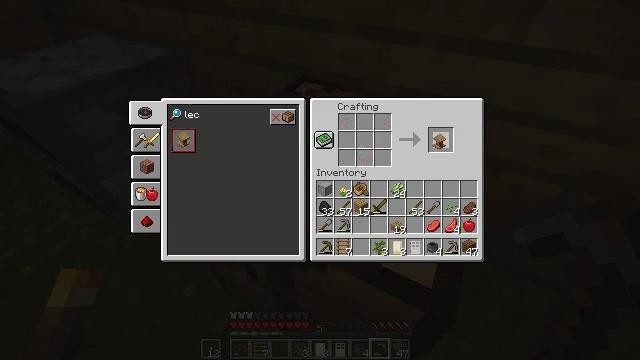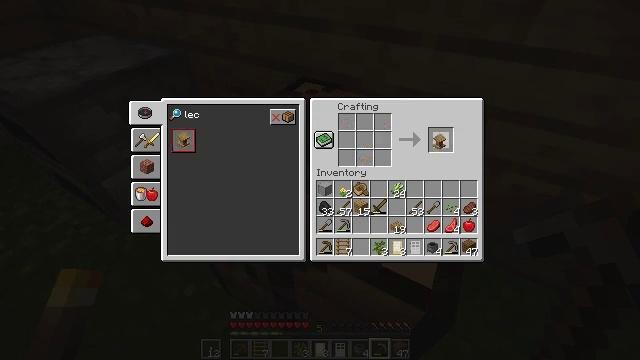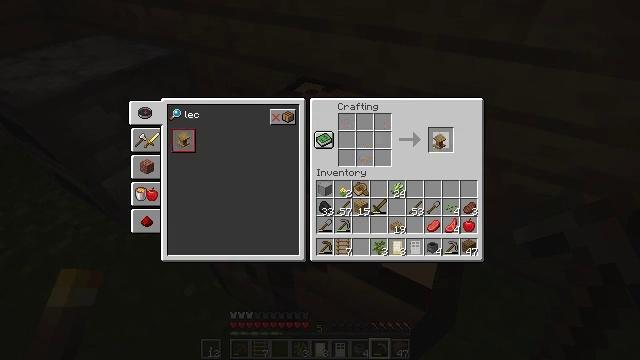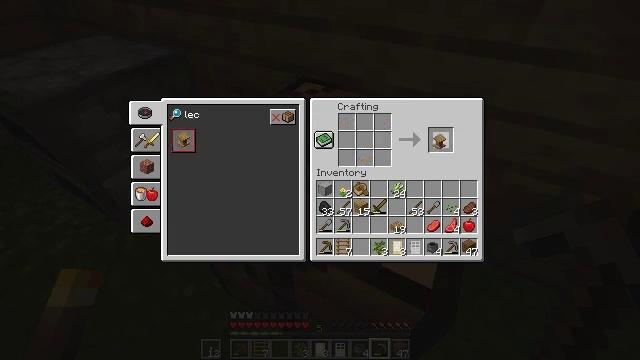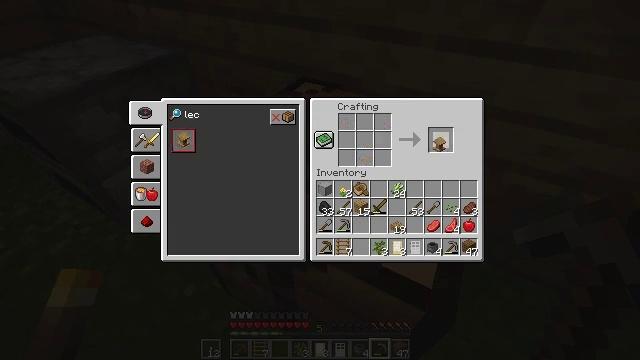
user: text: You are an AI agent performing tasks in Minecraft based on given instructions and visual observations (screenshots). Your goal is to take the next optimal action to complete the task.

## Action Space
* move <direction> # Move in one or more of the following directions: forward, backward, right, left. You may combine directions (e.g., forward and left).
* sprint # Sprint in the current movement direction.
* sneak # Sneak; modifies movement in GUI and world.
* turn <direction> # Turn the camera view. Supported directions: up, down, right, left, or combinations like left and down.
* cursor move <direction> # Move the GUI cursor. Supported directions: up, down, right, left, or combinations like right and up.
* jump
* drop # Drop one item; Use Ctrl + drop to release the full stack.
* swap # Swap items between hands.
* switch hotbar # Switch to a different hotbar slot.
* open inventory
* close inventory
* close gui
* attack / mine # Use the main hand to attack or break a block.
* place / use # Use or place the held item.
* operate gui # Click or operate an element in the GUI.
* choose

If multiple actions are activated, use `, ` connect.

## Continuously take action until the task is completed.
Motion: motion action
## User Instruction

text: Assemble wooden slabs and a bookshelf to create the lectern.
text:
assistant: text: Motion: operate gui
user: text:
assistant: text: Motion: operate gui
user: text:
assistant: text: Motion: no_op
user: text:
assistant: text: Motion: no_op
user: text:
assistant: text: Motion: no_op